Question: I have created a custom Rewrite Provider for IIS 7 following instructions in this article: <URL>
To simplify deployment, I have created a VS2010 Setup Project and configured it to deploy my assembly to GAC.

When I run the installer, it completes successfully, and to be registered the assembly in GAC (I have verified using ).
However, when I go to IIS Manager to register the new rewrite provider it is not displayed in the list of available providers.
I have also tried to install the assembly manually using . This does work and makes assembly visible in the list of available providers in IIS Manager.
Am I missing some sort of configuration in my Setup Project?
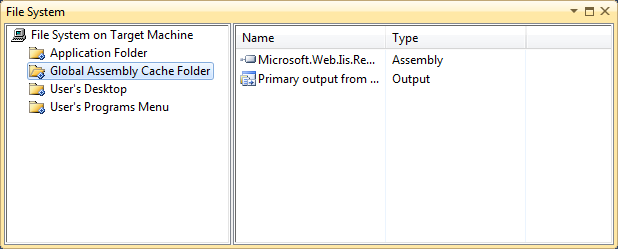
Answer: I had the same issue (provider not showing up) after I GACed my provider by hand. In my case, dropping the framework version on myu project from 4.0 to 3.5 did the trick.